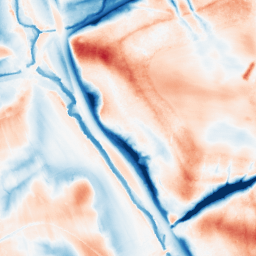
Category: edge_preserving
Decomposition family: guided
Decomposition parameters: radius: 16
eps: 0.01
Upsampling method: sinc_blackman
Upsampling parameters: scale: 2
kernel_size: 16
Upsampling scale: 2